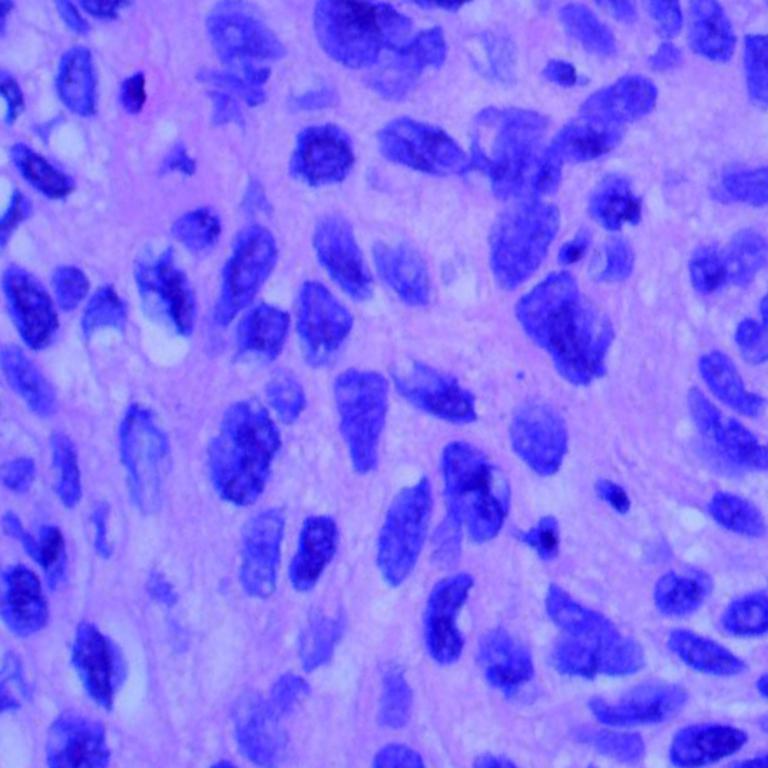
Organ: lung
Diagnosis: squamous carcinomas